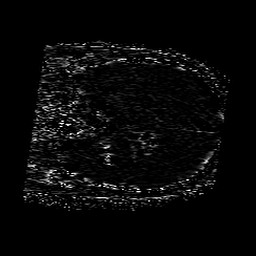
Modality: SWI
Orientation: coronal
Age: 55
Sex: female
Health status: ill
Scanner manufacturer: philips
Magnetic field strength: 3 T
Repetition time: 0.031 s